Interaction volume radius: 10 \u00c5
Interaction volume height: 15 \u00c5
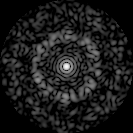
Disorder parameter: 0.7799